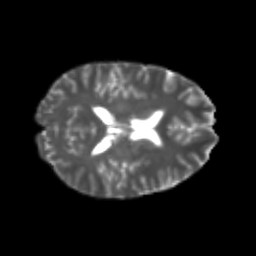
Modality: T2w
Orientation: axial
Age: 22
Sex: female
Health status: healthy
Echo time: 0.074 s